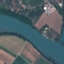
Label: River